Aerial crown-view tile of a tropical tree (Barro Colorado Island, Panama), acquired 20250414:
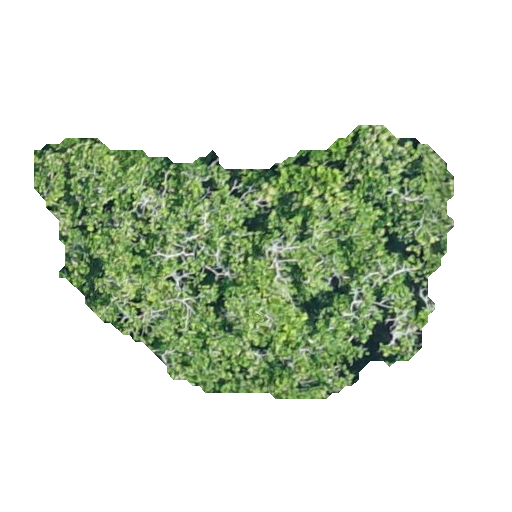
Species: Anacardium excelsum
GBIF accepted scientific name: Anacardium excelsum
Crown area: 121.443 m²